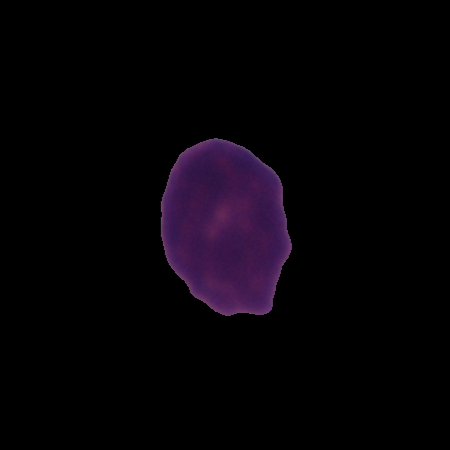
Label: healthy